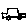
Label: car